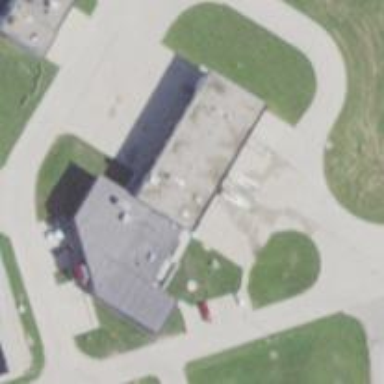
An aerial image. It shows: Fire station building.